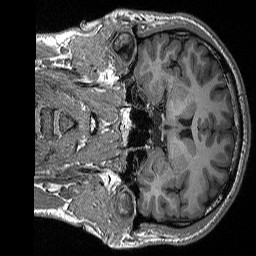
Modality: T1w
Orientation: coronal
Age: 25
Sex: male
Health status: healthy
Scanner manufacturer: siemens
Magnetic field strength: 3 T
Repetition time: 2.3 s
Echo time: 0.00298 s